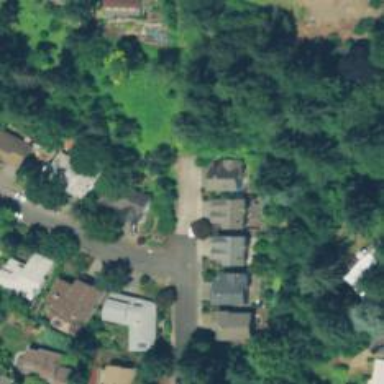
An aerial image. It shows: Residential road with sidewalk on the left.